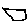
Label: hexagon